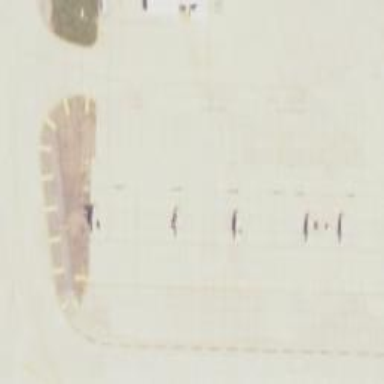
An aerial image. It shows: View of taxiway at the airport.